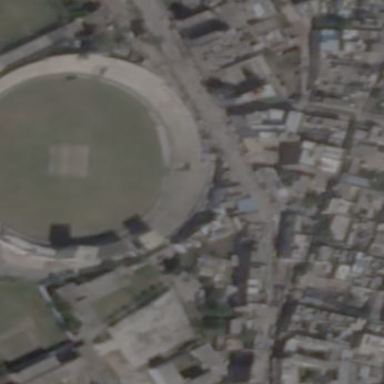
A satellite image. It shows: Grass pitch used for cricket.